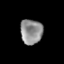
Tissue: lung
Cell type: Epithelial cells
Senescence score: 0.1567
Nuclear area (px): 538
Mean DAPI intensity: 143.985